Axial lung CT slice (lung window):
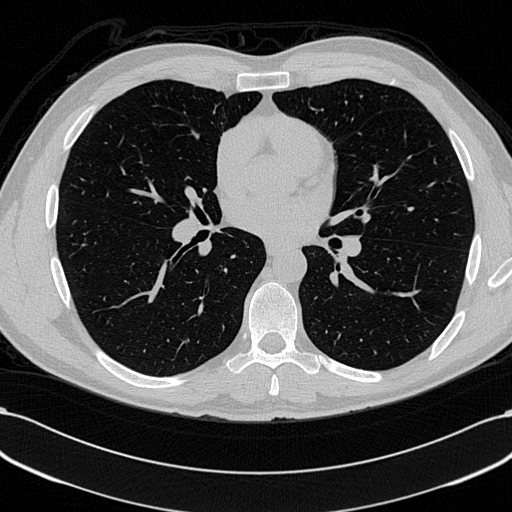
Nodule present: no